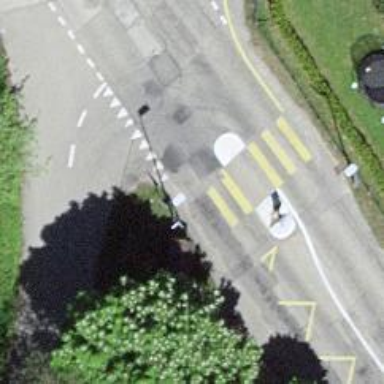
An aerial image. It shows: Uncontrolled crossing with zebra marking and crossing island.